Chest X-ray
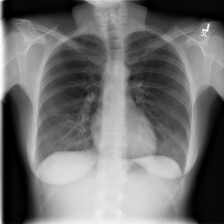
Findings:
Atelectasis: negative
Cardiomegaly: negative
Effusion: negative
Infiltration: negative
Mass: negative
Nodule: negative
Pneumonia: negative
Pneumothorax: negative
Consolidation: negative
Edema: negative
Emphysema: negative
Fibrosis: negative
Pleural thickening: negative
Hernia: negative